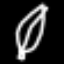
Label: leaf